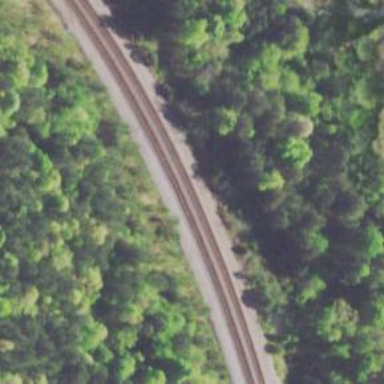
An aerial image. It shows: Railway track.